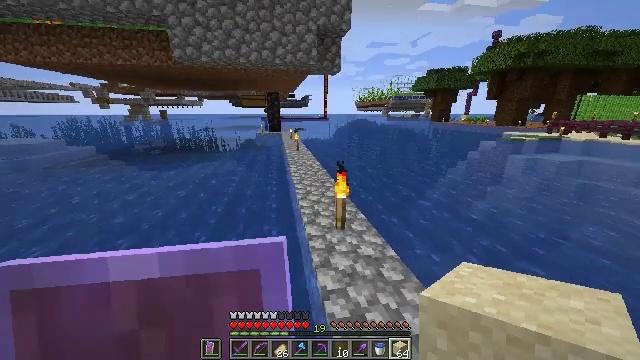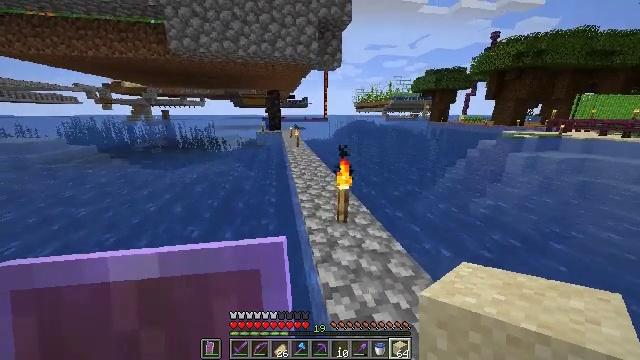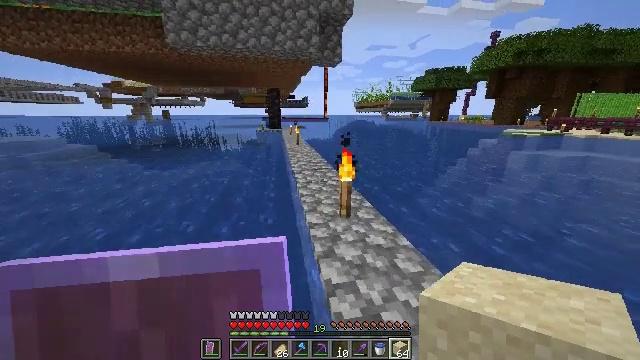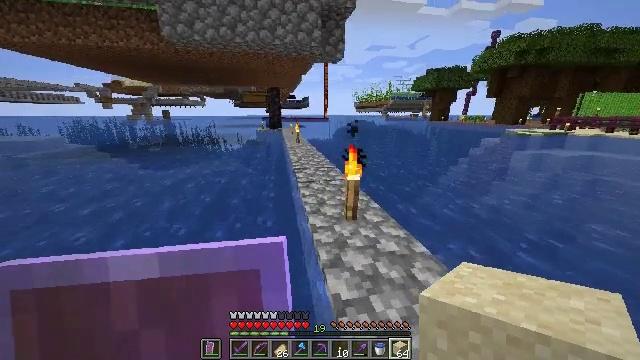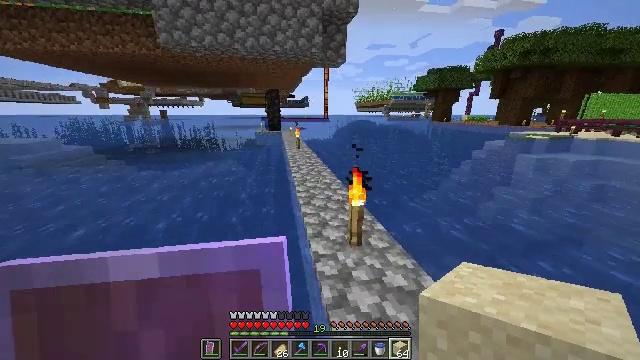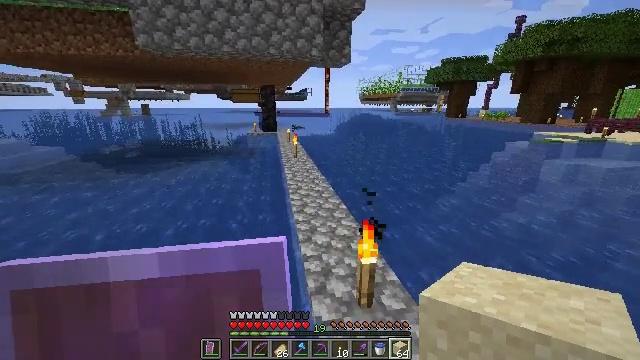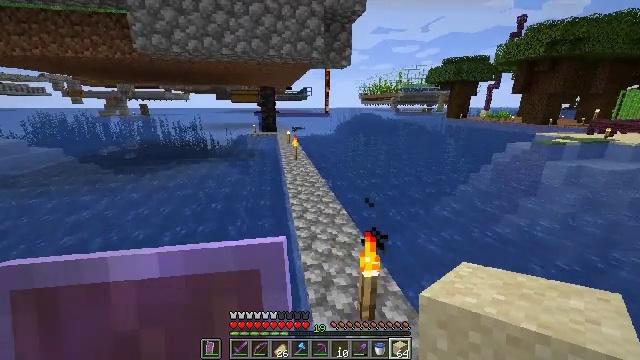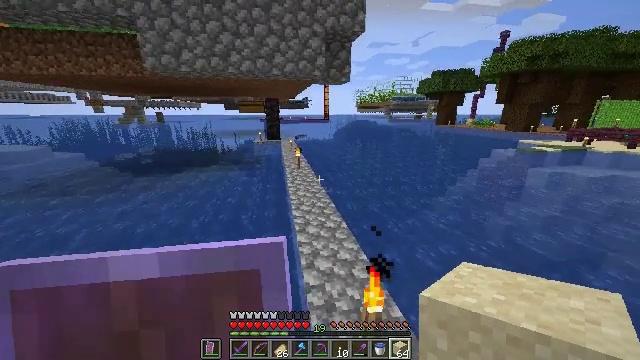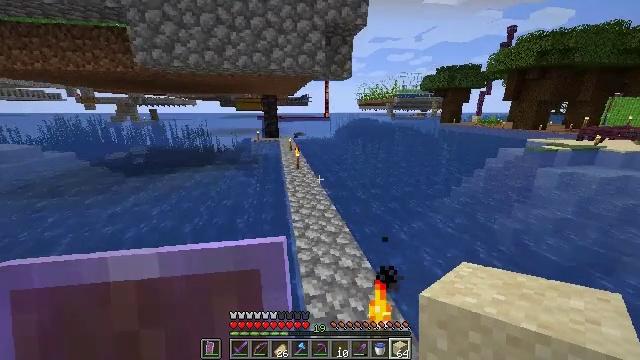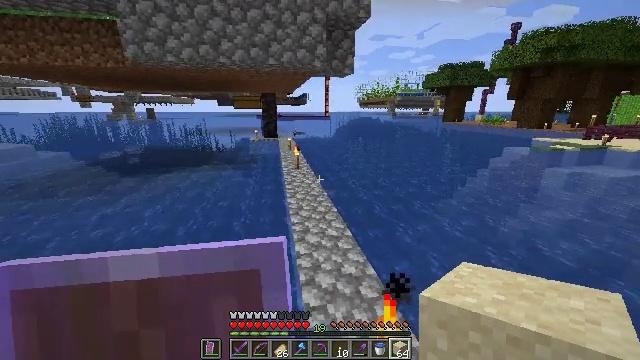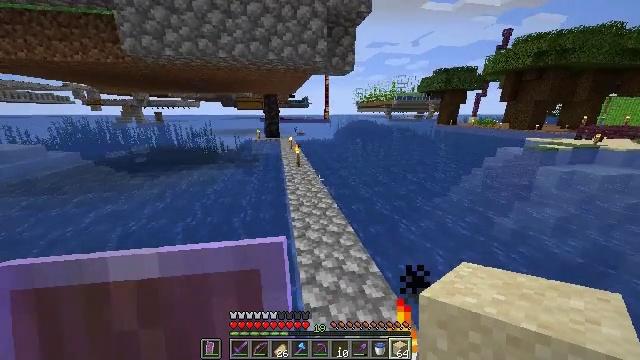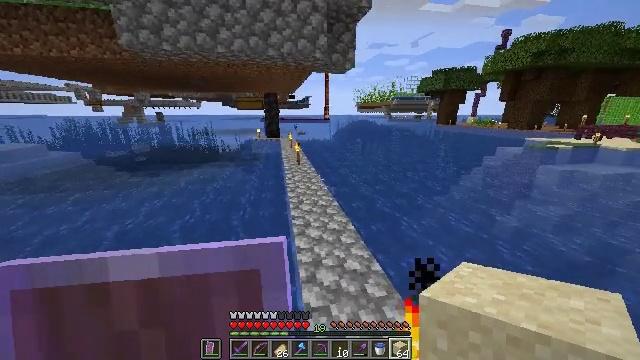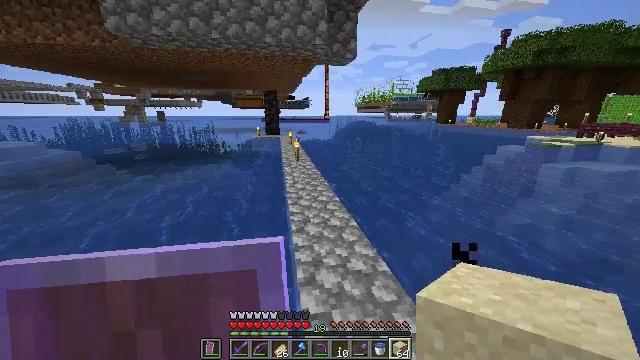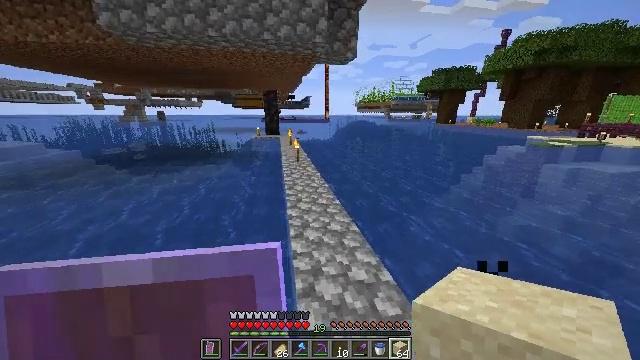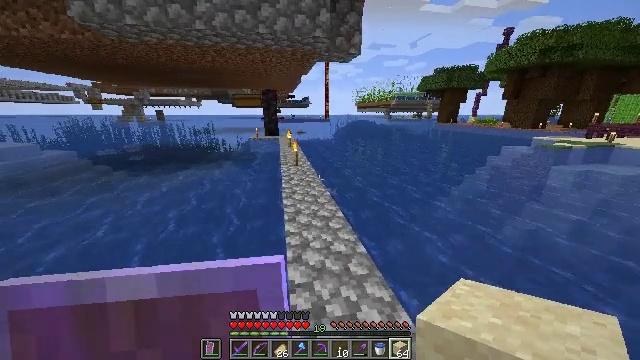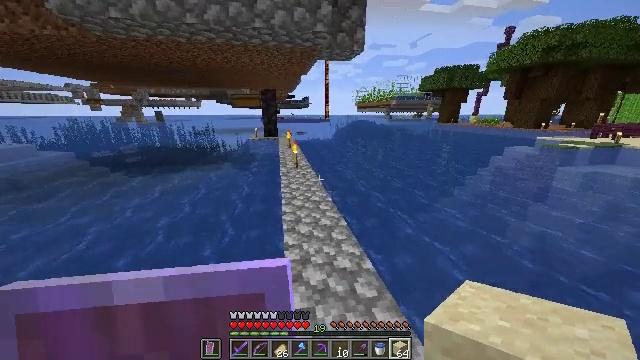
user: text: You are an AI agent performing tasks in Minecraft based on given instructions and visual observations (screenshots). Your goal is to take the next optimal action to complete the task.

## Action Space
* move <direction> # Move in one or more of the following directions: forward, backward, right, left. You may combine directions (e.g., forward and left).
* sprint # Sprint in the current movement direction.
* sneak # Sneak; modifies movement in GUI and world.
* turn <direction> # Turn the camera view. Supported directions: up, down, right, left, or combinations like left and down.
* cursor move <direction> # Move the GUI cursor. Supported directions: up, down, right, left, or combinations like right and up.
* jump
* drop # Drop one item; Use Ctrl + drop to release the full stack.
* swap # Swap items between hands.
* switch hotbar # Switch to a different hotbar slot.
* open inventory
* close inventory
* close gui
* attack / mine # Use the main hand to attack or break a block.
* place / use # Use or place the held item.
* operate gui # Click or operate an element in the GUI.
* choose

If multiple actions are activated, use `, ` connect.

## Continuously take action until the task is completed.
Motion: motion action
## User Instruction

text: Craft a block of TNT with sand and gunpowder.
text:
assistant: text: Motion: move forward, sprint
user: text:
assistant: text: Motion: move forward, sprint
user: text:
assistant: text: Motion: move forward, sprint
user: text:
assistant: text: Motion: move forward, sprint
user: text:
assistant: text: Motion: move forward, sprint
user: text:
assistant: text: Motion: move forward, sprint
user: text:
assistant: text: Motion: move forward, sprint
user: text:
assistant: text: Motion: move forward, sprint
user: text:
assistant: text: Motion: move forward, sprint
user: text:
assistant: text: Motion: move forward, sprint
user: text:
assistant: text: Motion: move forward, sprint
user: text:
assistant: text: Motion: move forward, sprint
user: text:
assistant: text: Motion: move forward, sprint
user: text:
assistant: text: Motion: move forward, sprint
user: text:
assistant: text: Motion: move forward, sprint
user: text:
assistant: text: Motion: move forward, sprint
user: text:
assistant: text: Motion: move forward, sprint
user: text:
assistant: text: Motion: move forward, sprint
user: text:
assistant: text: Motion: move forward, sprint
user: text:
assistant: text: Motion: move forward, sprint
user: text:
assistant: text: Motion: move forward, sprint, turn left
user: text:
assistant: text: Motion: move forward, sprint, turn left
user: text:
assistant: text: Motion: move forward, sprint, turn left
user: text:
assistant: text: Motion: move forward, sprint
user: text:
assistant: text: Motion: move forward, sprint
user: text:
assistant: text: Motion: move forward, sprint
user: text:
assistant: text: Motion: move forward, sprint
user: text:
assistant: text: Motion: move forward, sprint
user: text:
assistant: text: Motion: move forward, sprint
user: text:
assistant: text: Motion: move forward, sprint